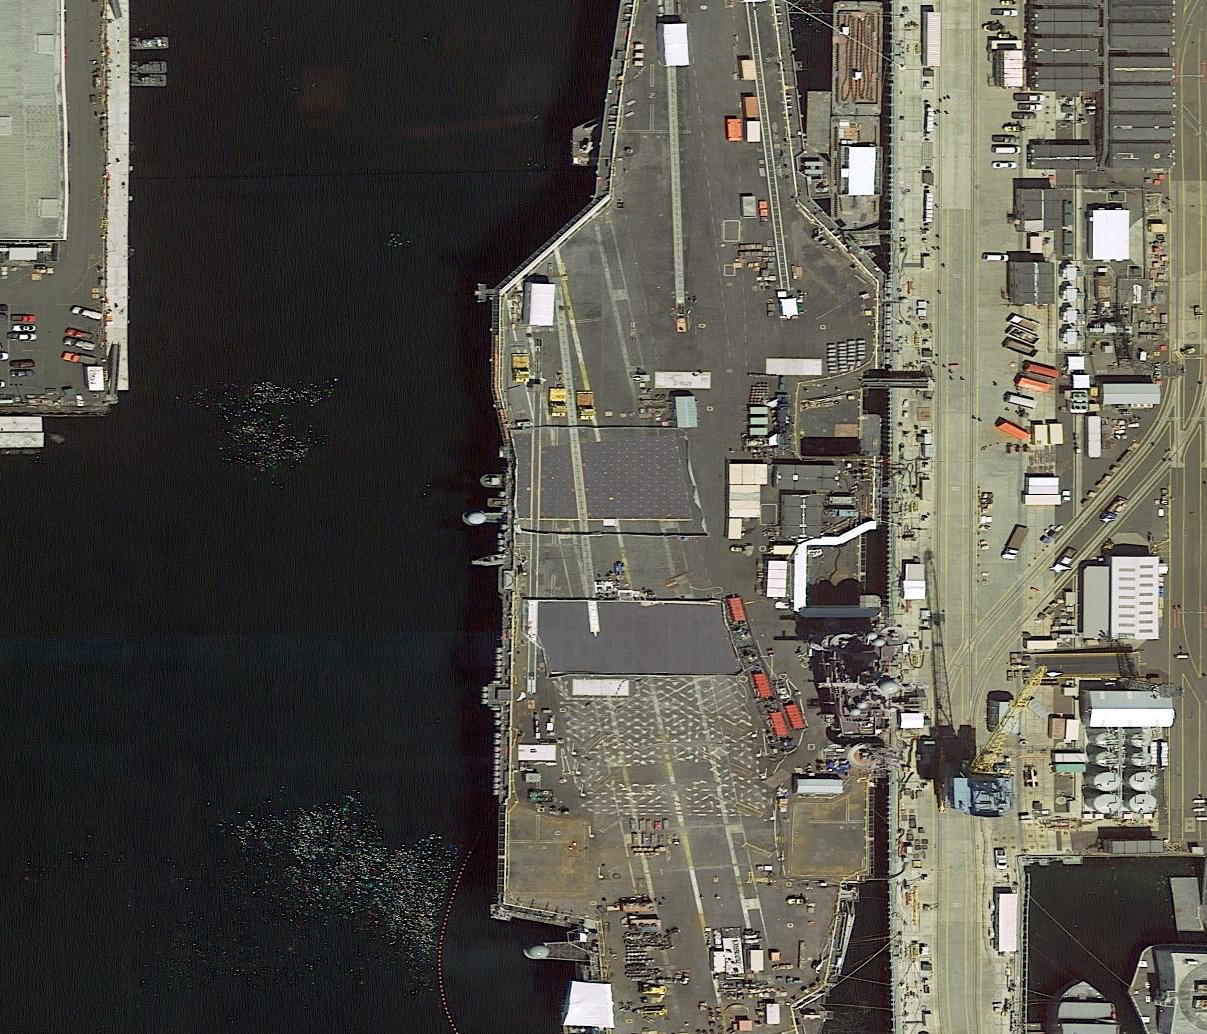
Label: aircraft_carrier